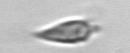
Label: Oxytoxum